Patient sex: F
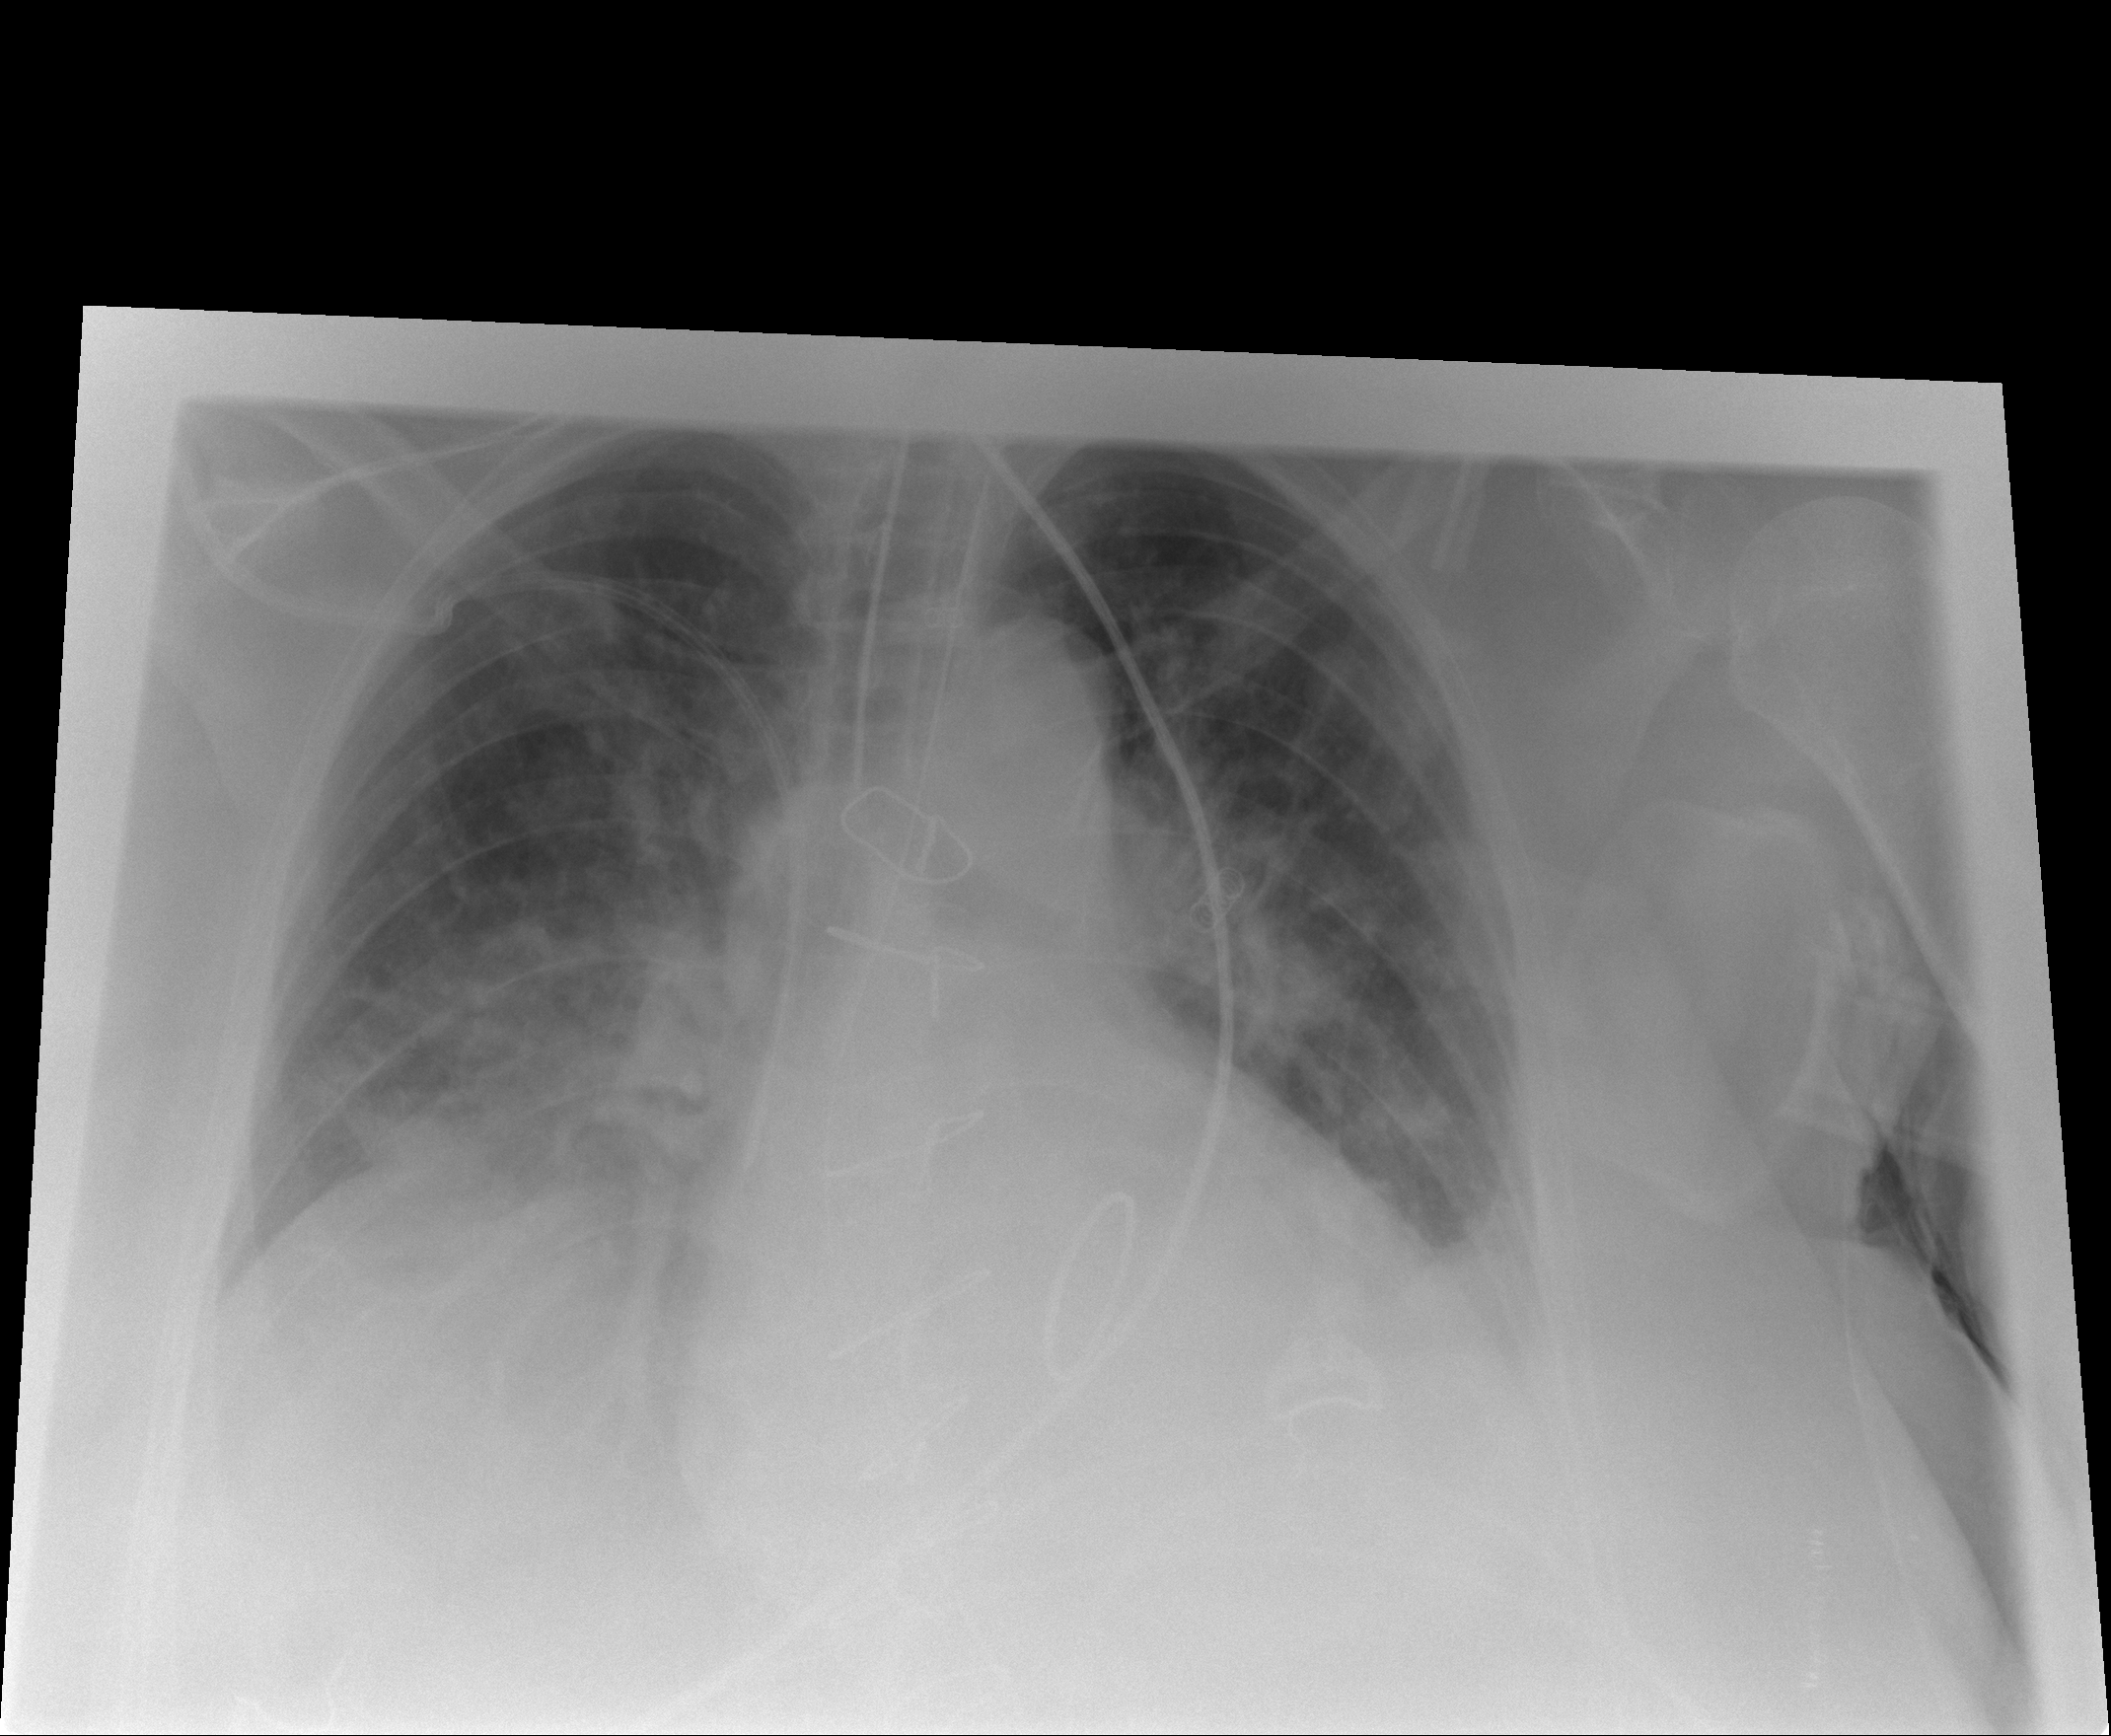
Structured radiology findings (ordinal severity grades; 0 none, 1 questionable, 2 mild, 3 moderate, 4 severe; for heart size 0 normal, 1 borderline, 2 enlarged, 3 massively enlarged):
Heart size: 0
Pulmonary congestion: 0
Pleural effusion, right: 2
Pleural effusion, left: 2
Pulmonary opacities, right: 3
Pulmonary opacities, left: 3
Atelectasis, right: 3
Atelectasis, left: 3